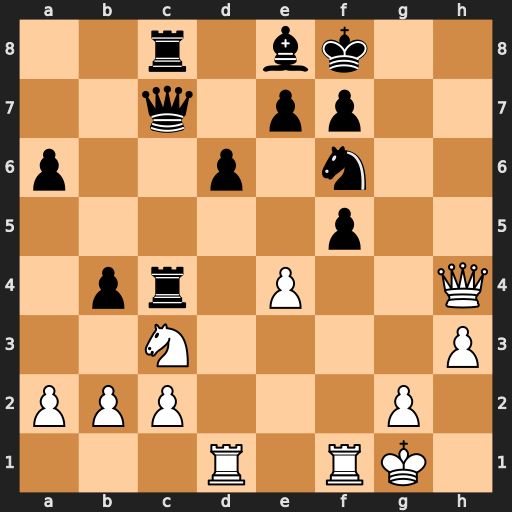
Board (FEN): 2r1bk2/2q1pp2/p2p1n2/5p2/1pr1P2Q/2N4P/PPP3P1/3R1RK1
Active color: w
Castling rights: -
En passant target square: -
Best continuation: Qh6+ Kg8 Rxf5 Qc5+ Rxc5